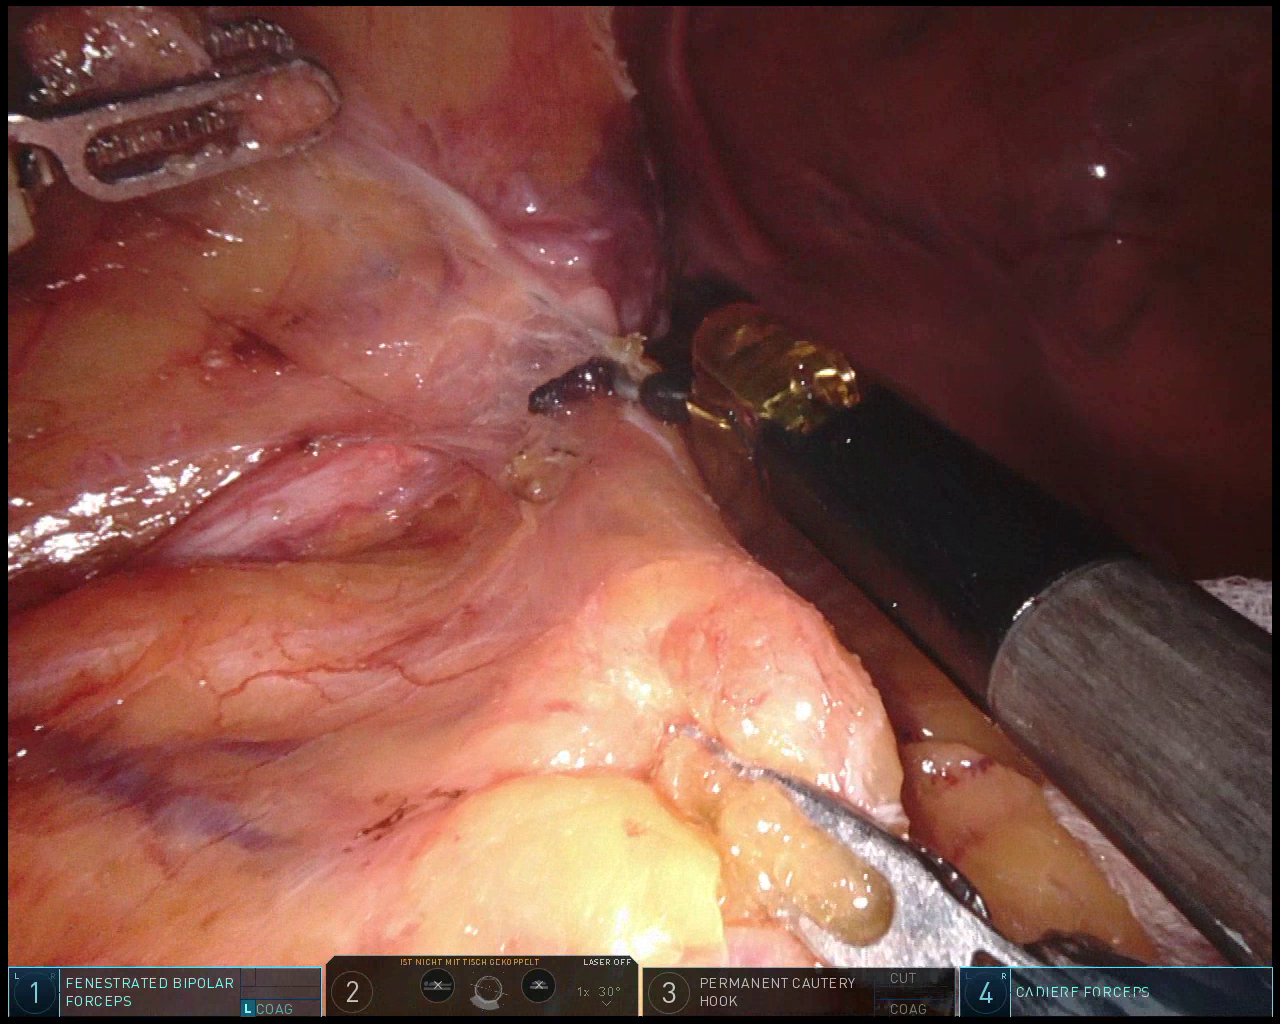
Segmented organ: ureter
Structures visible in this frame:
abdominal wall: no
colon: no
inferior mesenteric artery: no
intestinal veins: no
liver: no
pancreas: no
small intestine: no
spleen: no
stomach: no
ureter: yes
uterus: yes
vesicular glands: no